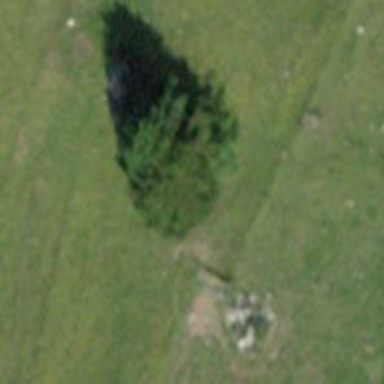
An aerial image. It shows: Single tag "natural: tree."